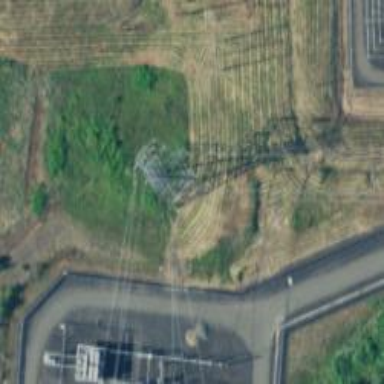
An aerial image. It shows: Lattice structure tower.